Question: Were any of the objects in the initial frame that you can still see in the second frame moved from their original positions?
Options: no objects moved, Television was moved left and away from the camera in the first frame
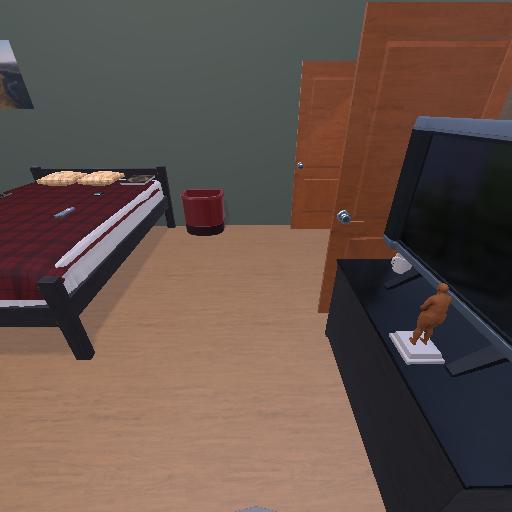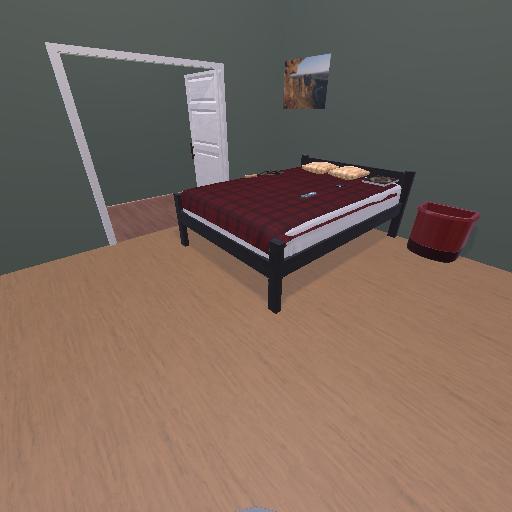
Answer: no objects moved